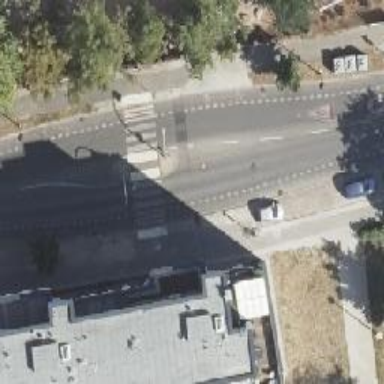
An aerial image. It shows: Uncontrolled zebra crossing with pedestrian island.